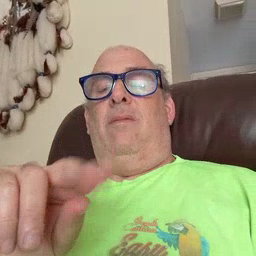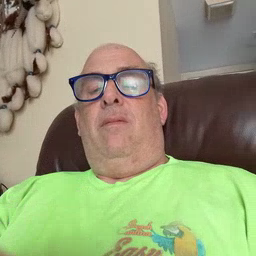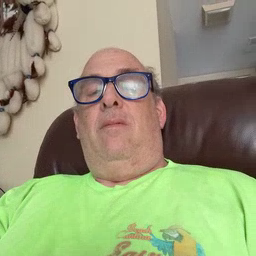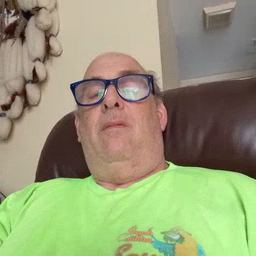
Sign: no